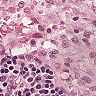
Metastatic tissue present: no